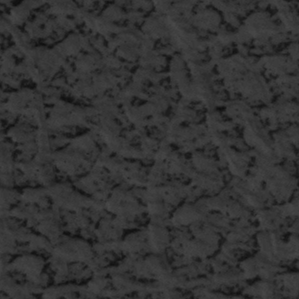
Label: frost